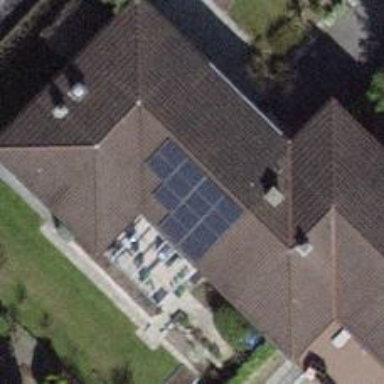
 consisting of solar photovoltaic panels."